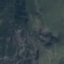
Land use / land cover class: HerbaceousVegetation